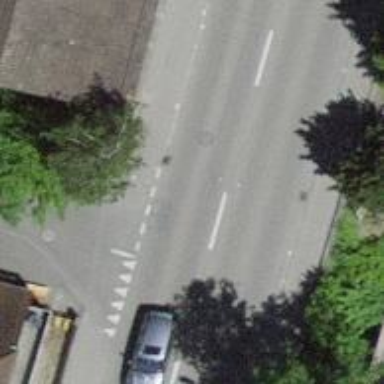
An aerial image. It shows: Road with "give way" sign.